二年级 · 算术
哪种商场的饮料便宜一些?

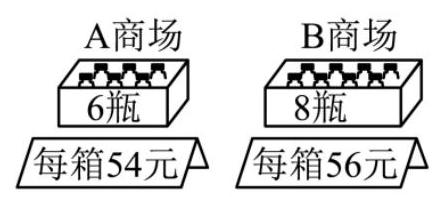
答案: $\mathrm{B}$ 商场

【分析】根据单价=总价 $\div$ 数量。分求出 $\mathrm{A} 、 \mathrm{~B}$ 两个商场中饮料的单价, 然后再比较解答。

【详解】 $54 \div 6=9$ (元)

$56 \div 8=7$ （元）

$9>7$
答: B 商场的饮料便宜一些。